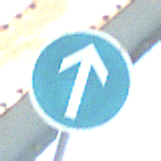
Verkehrszeichen: VorgeschriebeneFahrtrichtungGeradeaus
Umgebung: Outdoor, Special
Tageszeit: MorningAfternoon
Wetter: Clear
Licht: Natural
Jahreszeit: NotSpecified
Kontrast: HighContrast